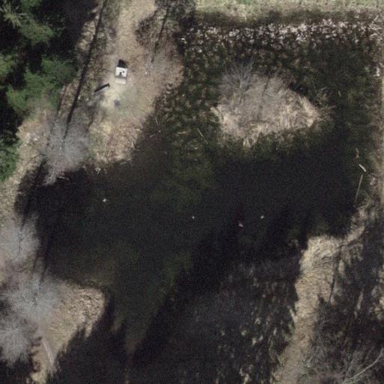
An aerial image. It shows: Peaceful pond surrounded by nature.